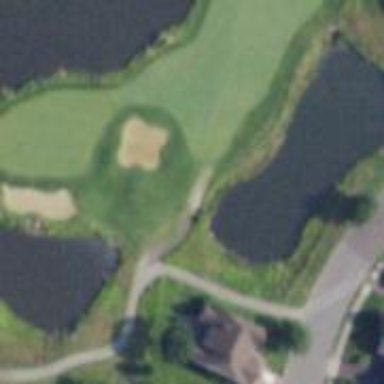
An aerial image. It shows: Path for both roads and golfers.